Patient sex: F
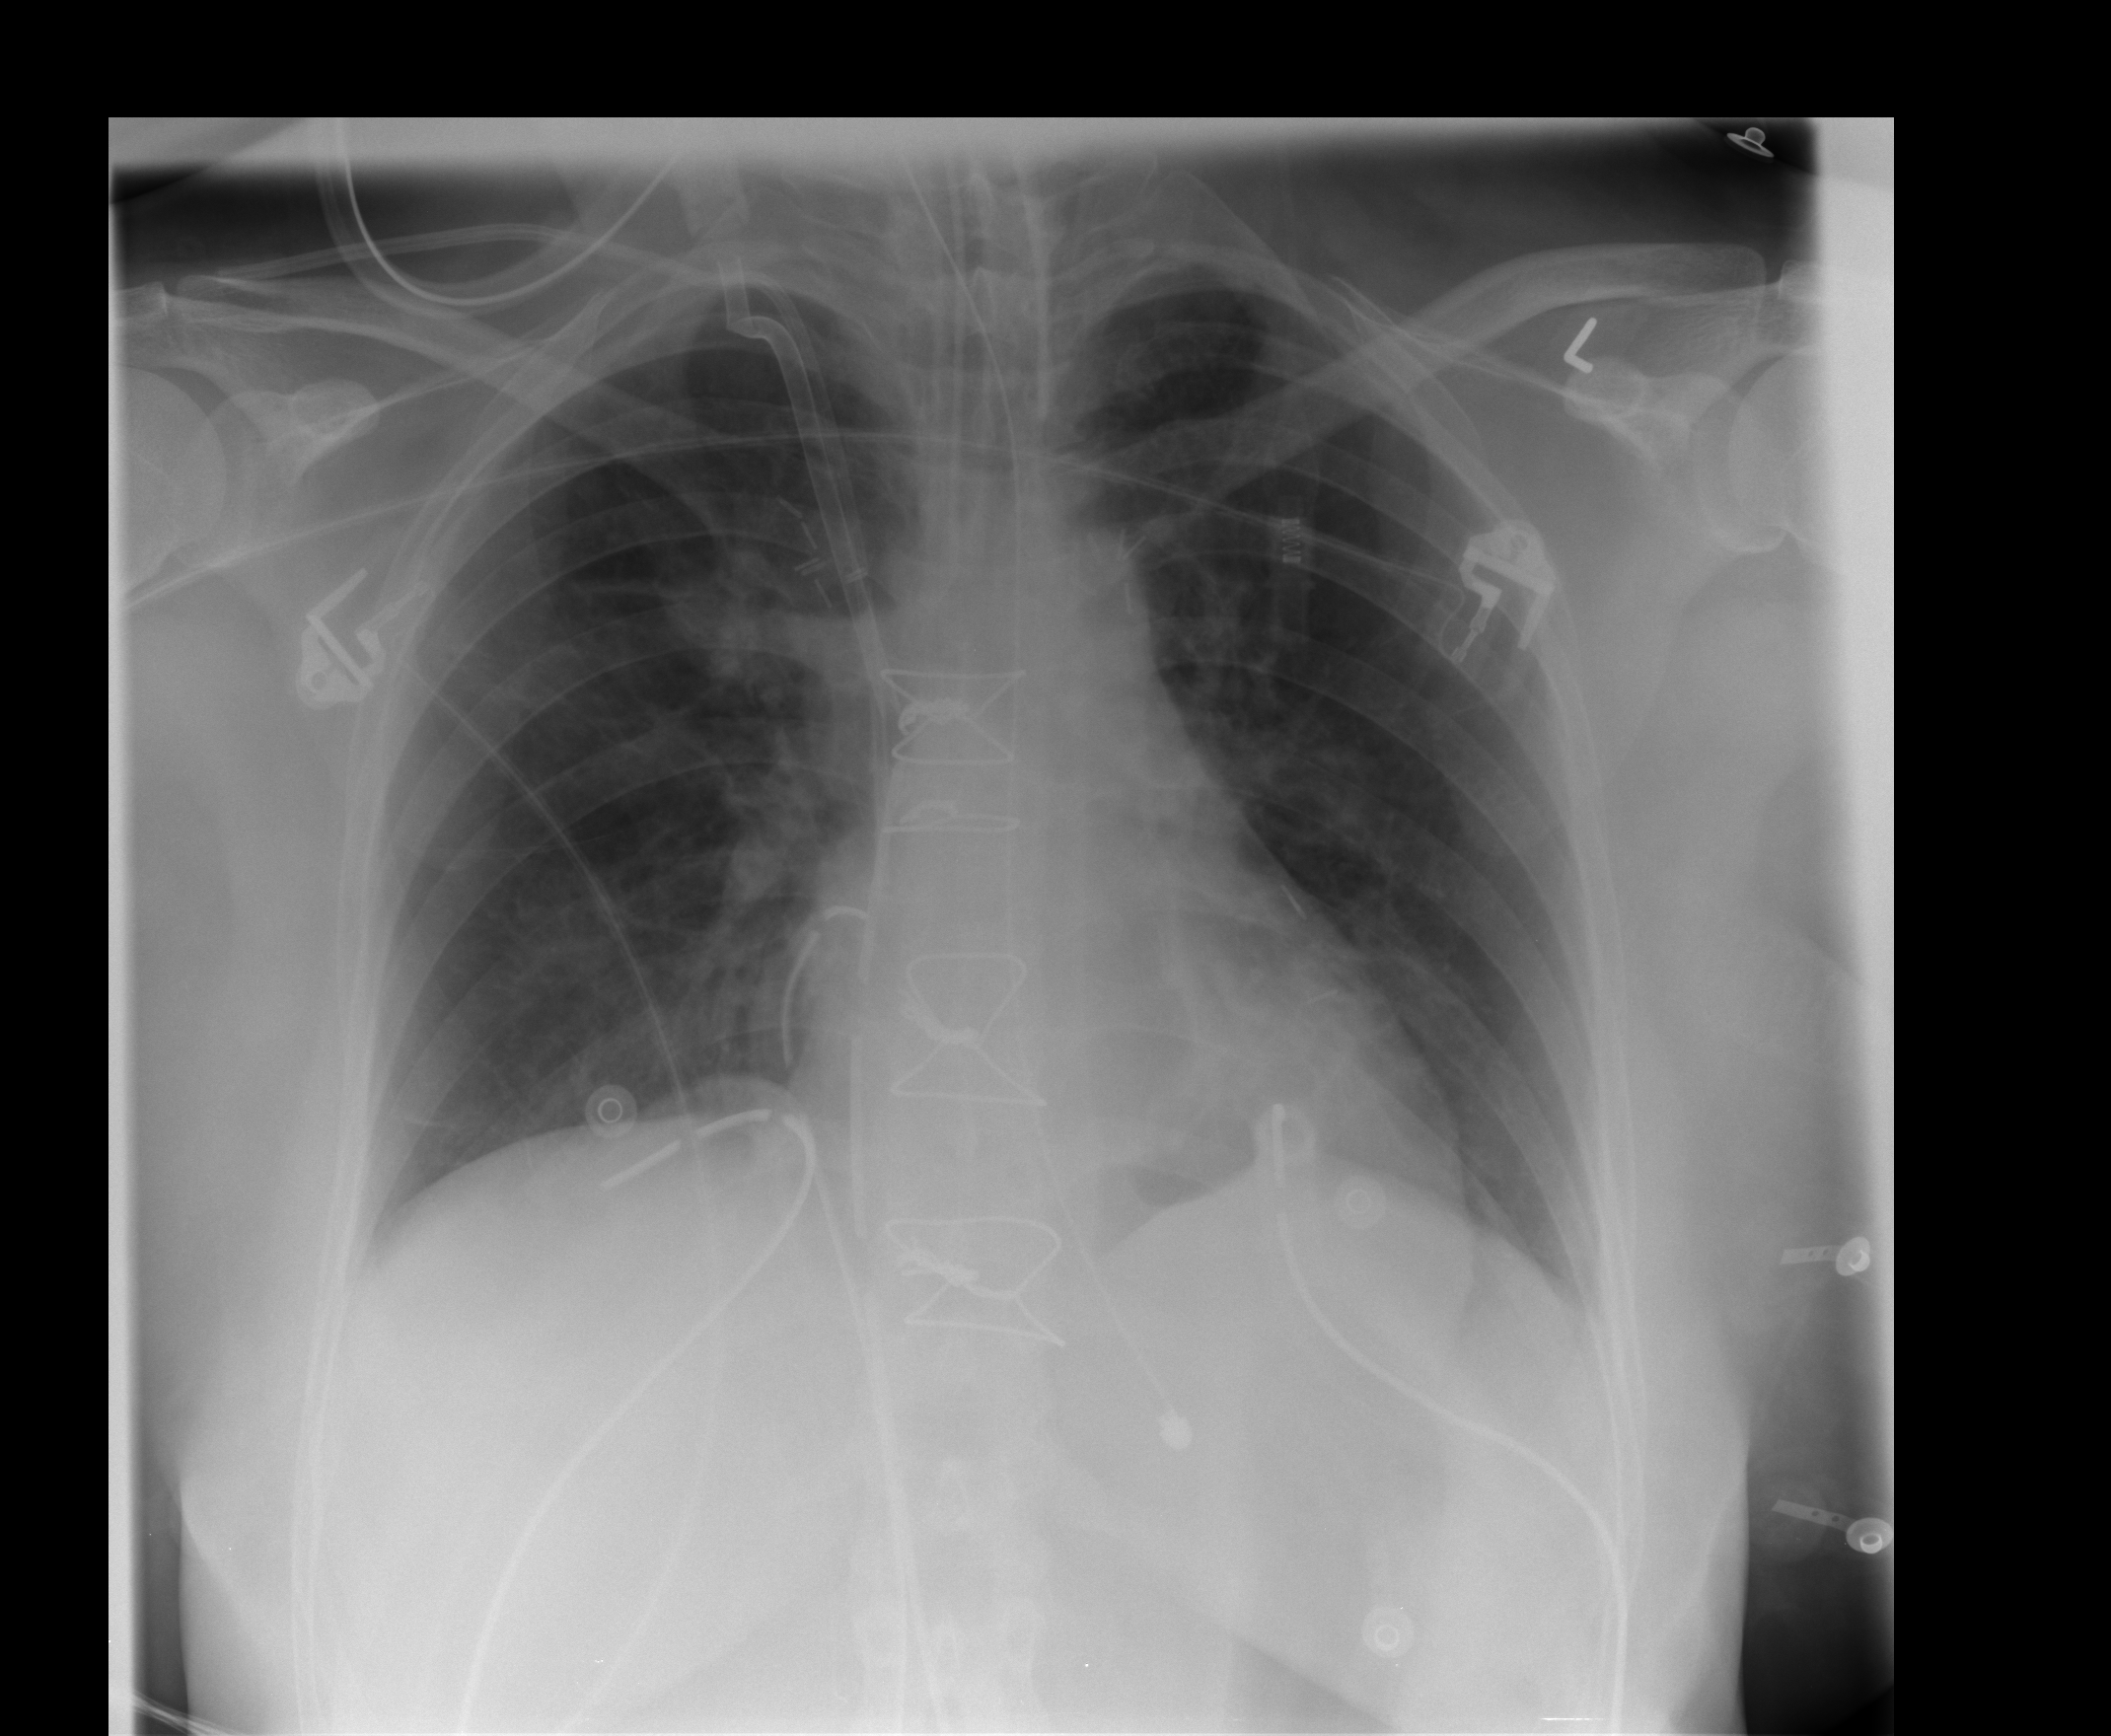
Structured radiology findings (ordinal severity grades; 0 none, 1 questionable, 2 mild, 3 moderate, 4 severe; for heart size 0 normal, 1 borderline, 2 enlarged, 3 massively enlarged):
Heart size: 0
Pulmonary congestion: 1
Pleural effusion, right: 0
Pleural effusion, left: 0
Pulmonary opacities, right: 0
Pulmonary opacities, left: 0
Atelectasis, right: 0
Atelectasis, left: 0